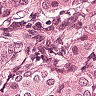
Metastatic tissue present: yes